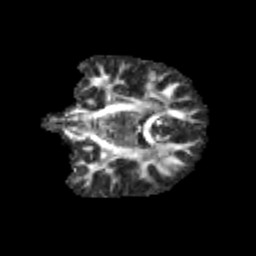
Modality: FA
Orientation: coronal
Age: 11
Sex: male
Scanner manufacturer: siemens
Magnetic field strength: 3 T
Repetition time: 3.8 s
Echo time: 0.07 s